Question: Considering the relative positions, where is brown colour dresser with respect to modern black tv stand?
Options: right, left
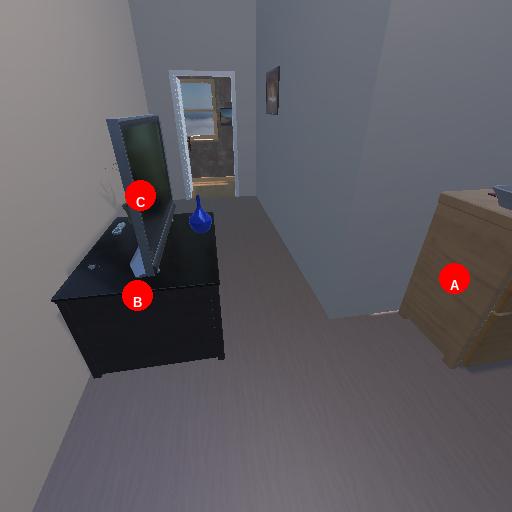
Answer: right